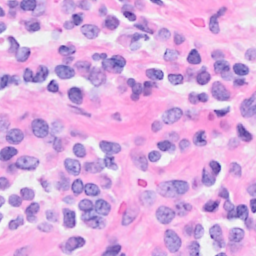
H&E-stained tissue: Breast